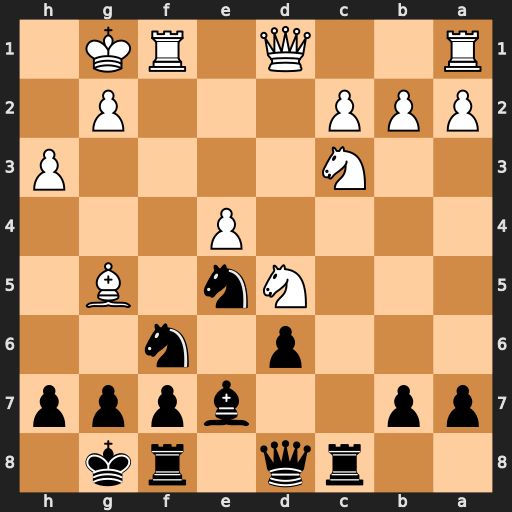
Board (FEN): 2rq1rk1/pp2bppp/3p1n2/3Nn1B1/4P3/2N4P/PPP3P1/R2Q1RK1
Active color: b
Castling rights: -
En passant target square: -
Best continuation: Nxd5 Nxd5 Bxg5